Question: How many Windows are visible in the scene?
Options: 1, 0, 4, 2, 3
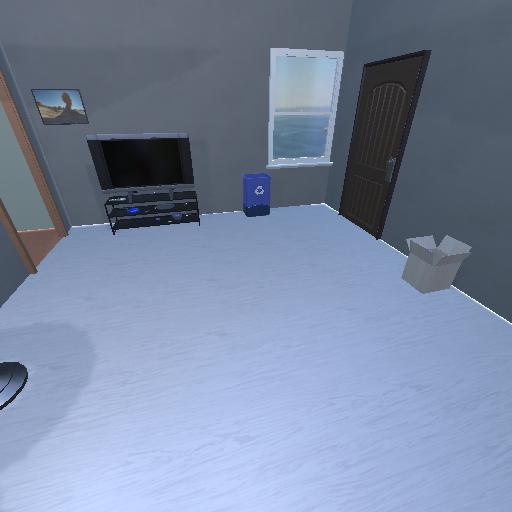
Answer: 1